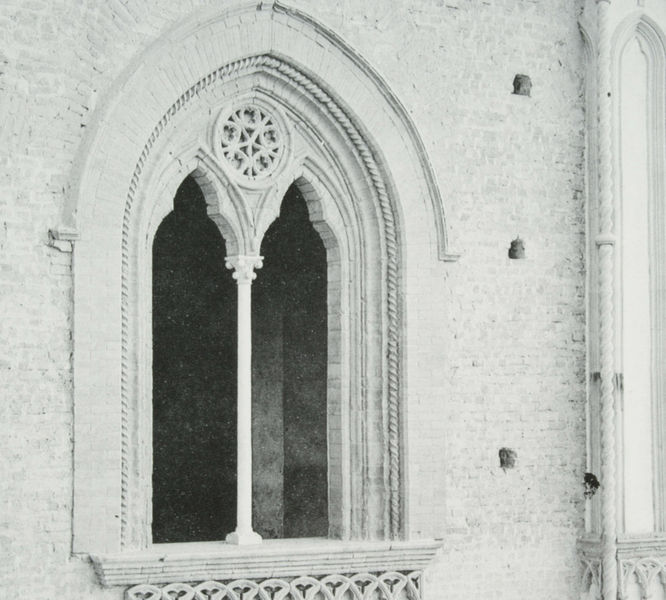
Titel: Der sogenannte 'Maschio', Biforium
Standort: Vigevano
Institution: Castello di Vigevano
Schlagwörter: dunkel, schatten, weiß, fenster, grau, hell, licht, raum, schmuck, schwarz, säule, zimmer, ornament, wand, architektur, rahmen, stein, steine, brüstung, gotik, kontrast, renaissance, kreis, rund, turm, bogen, fassade, mauer, ziegel, spitz, detail, dekor, ornamente, verzierung, foto, fotografie, photographie, fugen, offen, orient, schwarz weiß, löcher, kapitell, photo, fragment, sims, öffnung, arabisch, okuli, dienste, gotisch, rosette, spitzbogen, spitzbögen, romanik, einblick, filigran, ornamentik, wendel, masswerk, fenêtre, okulus, wnd, arche, aussenwand, biforium, kirchenfenster, mur, arabe, rostte, décoration, doppelarkade, gerüstlöcher, bandornamentik, doppellanzette, ouverture, kathedral, brique, nonnenkopf